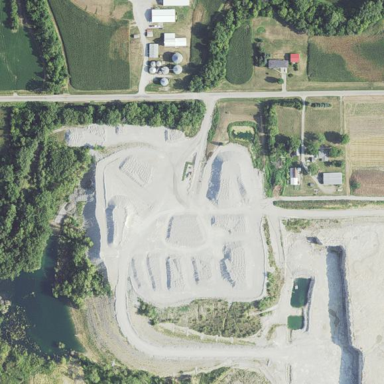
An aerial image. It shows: Quarry area that is man-made.